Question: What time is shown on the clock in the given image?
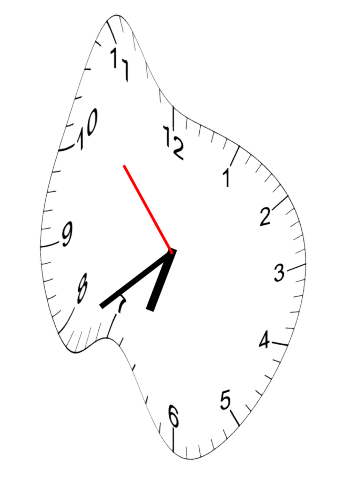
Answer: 06:38:53